The plot shows one second of acceleration measured on a rotor kit. Determine the machine's mechanical condition. Answer with exactly one of: normal, misalignment, unbalance, looseness.
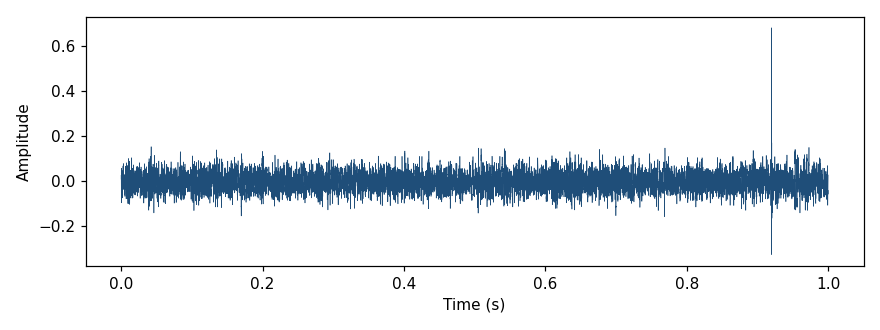
Answer: normal